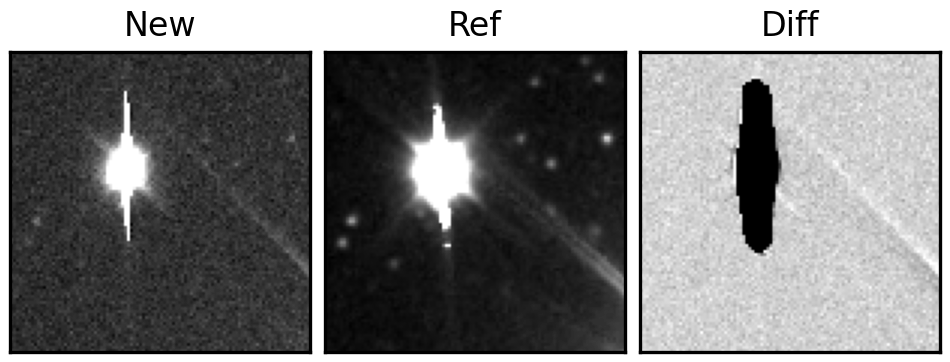
Label: bogus